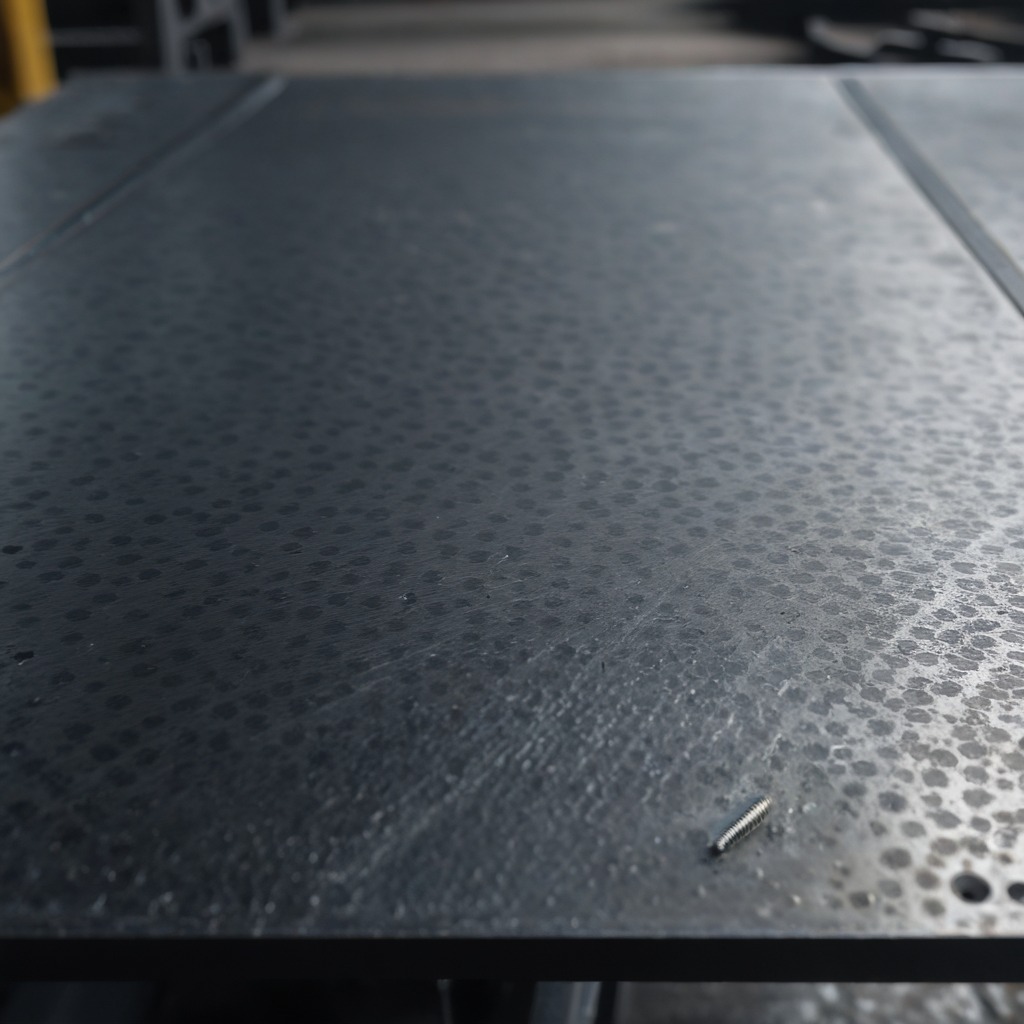
A metal screw is lying on a cold steel table in a mining workshop.